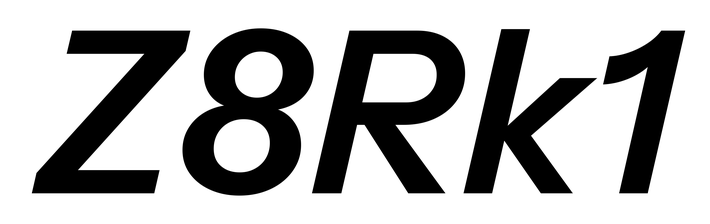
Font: InstrumentSans-Italic_SemiBold_Italic